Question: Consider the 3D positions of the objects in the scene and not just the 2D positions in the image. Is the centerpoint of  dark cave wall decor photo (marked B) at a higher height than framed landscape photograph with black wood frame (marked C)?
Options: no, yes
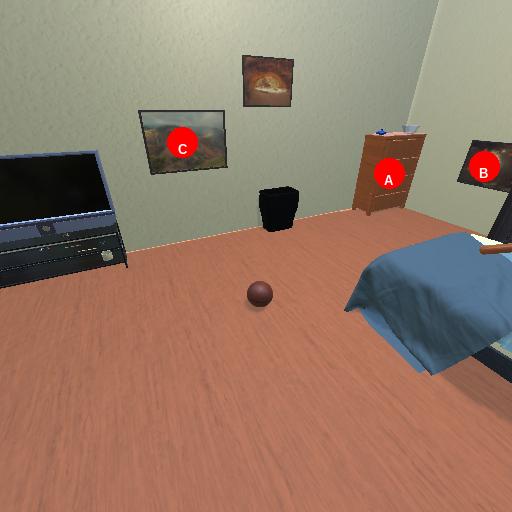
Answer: no